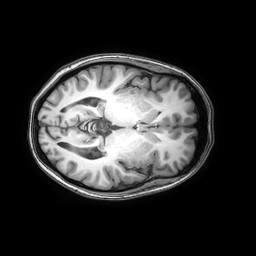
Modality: T1w
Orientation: axial
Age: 22
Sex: female
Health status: healthy
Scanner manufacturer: philips
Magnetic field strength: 3 T
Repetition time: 0.0079 s
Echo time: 0.0035 s